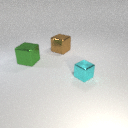
small cyan metal cube to the right of large brown metal cube